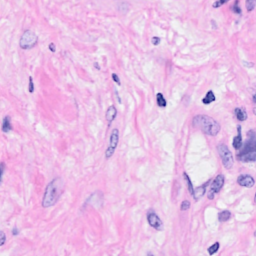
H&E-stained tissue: Breast